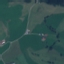
Land use / land cover: Pasture